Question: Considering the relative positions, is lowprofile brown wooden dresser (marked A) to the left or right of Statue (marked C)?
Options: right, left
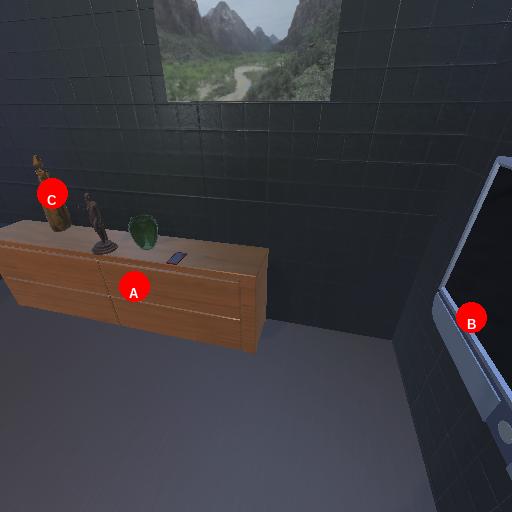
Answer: right